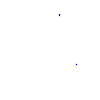
Particle: proton